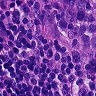
Metastatic tissue present: yes